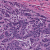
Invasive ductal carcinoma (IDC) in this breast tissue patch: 1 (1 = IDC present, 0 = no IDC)